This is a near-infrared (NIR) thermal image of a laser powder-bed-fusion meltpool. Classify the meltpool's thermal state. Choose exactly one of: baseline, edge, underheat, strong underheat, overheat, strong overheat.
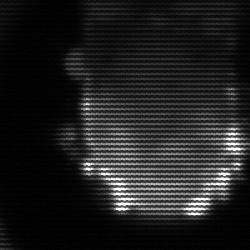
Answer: baseline